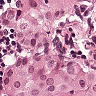
Metastatic tissue present: yes